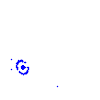
Particle: kaon